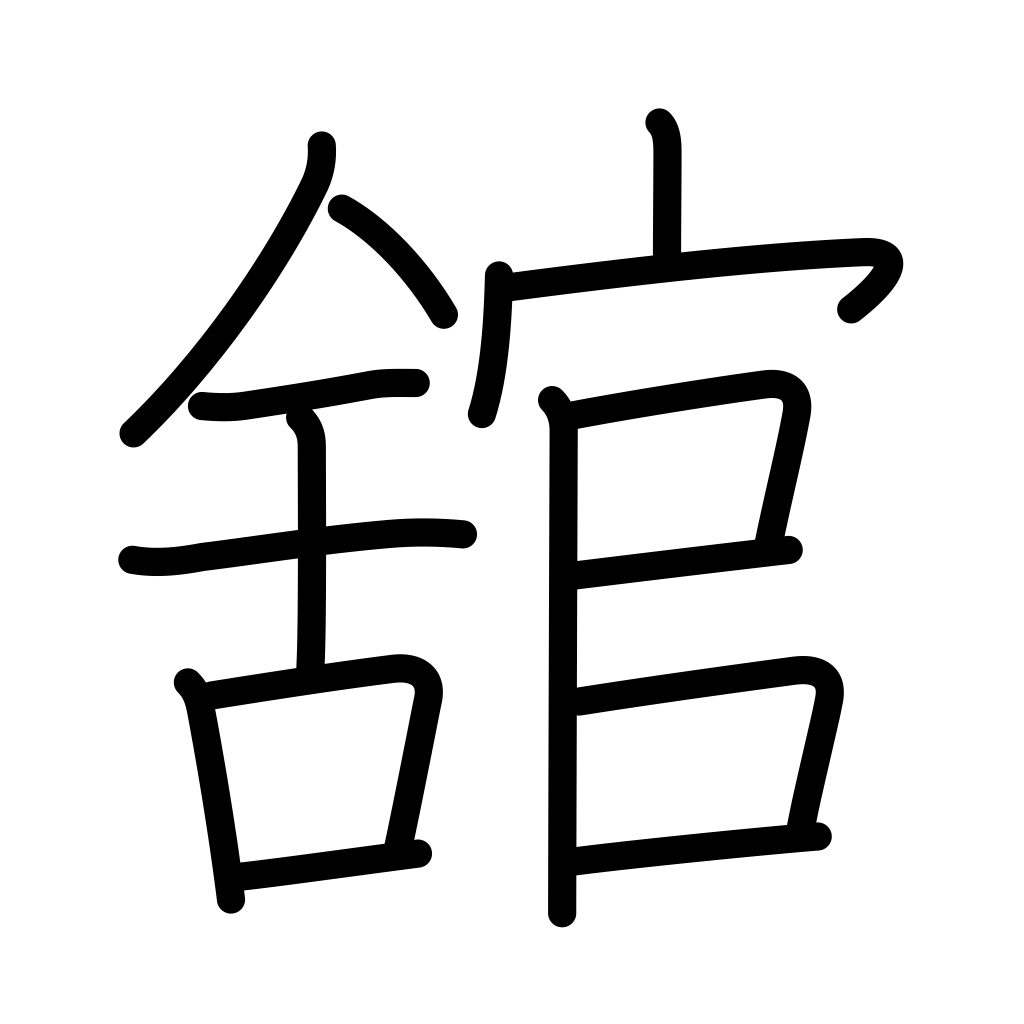
Meaning: mansion, large building, palace